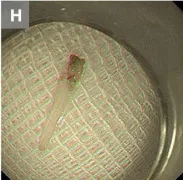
Images of the embedded foreign body in the esophagus, and extraction via endoscopic submucosal dissection in Case 2. (H) The removed fish bone.
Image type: radiology (x_ray)